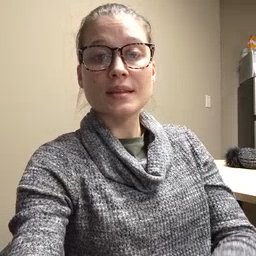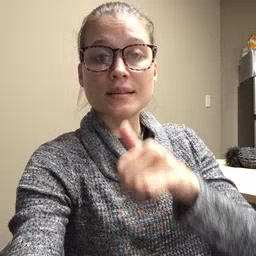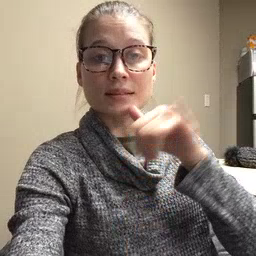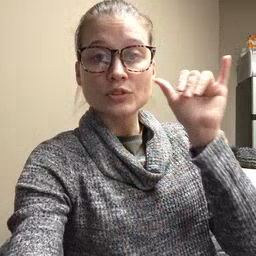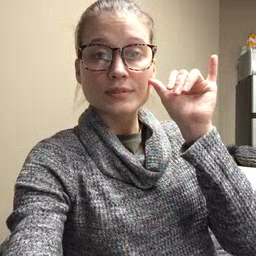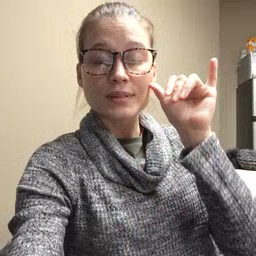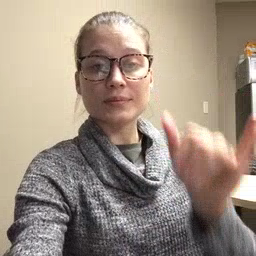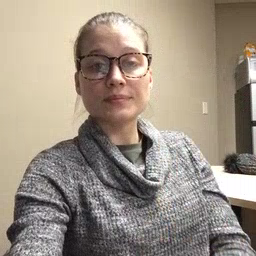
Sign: yesterday